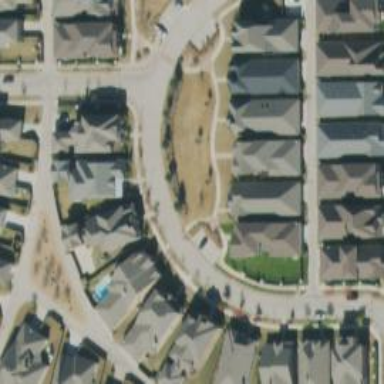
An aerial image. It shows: Residential road.